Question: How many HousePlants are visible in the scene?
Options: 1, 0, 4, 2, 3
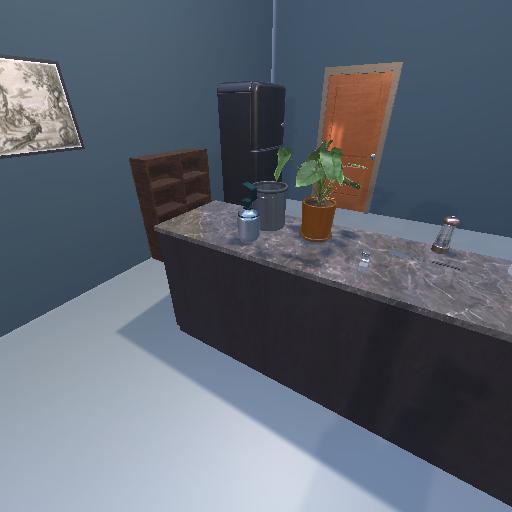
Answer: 1